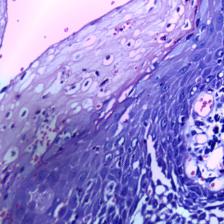
Diagnosis: OSCC